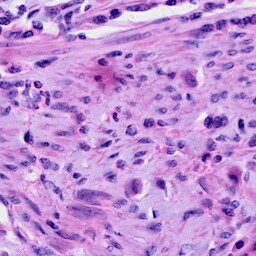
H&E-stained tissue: Cervix